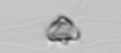
Label: Chaetoceros_didymus